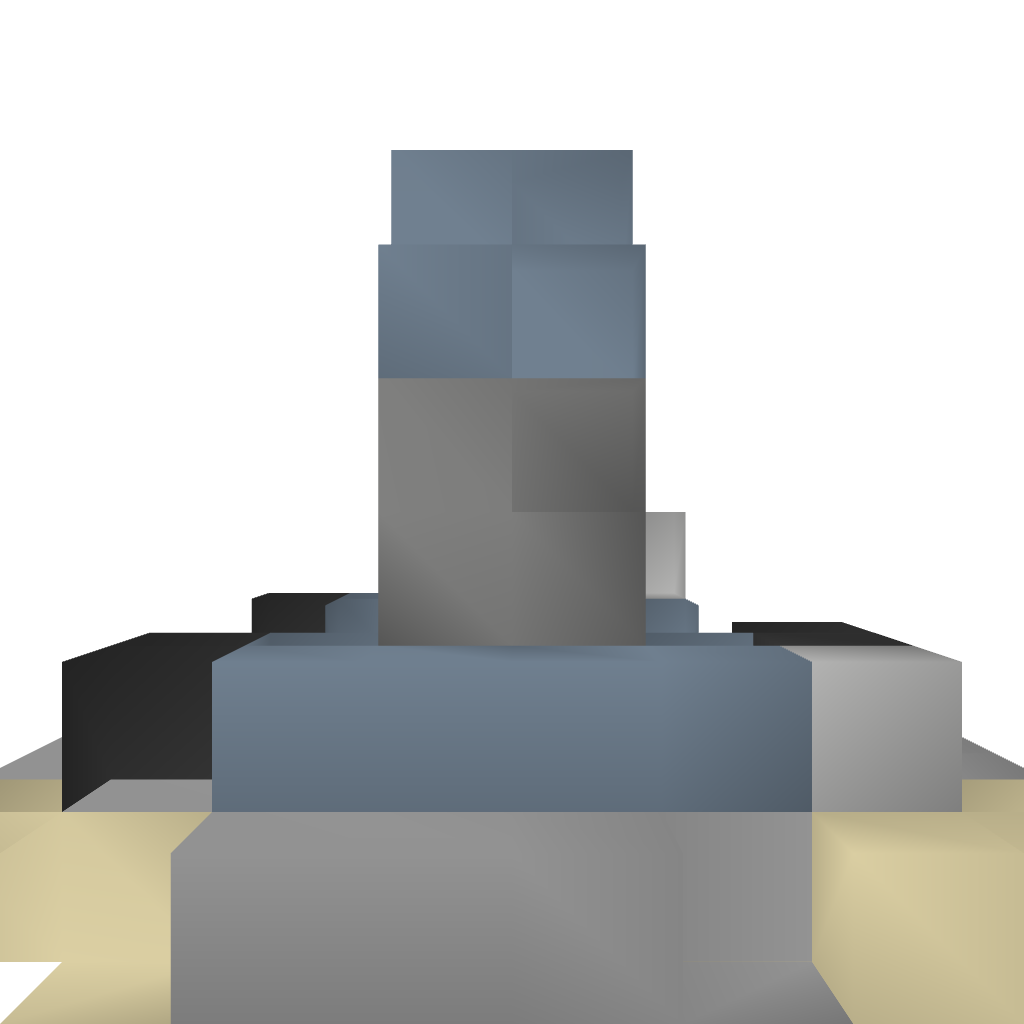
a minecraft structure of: Small Medieval Arc